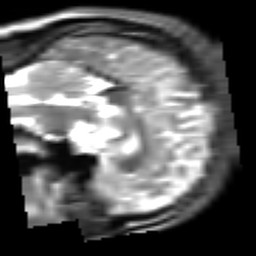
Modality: T2w
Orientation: sagittal